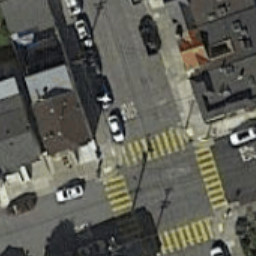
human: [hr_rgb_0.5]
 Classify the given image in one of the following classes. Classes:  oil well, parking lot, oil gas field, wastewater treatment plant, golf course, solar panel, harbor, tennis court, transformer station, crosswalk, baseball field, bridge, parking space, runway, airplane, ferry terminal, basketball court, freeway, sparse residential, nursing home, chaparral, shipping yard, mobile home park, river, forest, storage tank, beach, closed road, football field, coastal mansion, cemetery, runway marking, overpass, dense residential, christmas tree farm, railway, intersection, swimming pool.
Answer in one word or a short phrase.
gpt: crosswalk